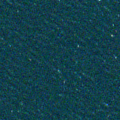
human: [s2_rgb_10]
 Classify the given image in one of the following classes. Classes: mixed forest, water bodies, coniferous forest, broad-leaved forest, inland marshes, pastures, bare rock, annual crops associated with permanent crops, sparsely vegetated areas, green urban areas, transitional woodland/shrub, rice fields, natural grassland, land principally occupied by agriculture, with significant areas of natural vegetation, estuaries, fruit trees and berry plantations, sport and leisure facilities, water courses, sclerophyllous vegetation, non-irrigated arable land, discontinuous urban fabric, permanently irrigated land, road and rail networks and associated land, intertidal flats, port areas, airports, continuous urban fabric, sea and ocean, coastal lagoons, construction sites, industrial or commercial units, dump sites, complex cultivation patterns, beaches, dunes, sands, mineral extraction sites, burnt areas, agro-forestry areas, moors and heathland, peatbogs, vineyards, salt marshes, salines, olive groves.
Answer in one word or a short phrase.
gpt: sea and ocean